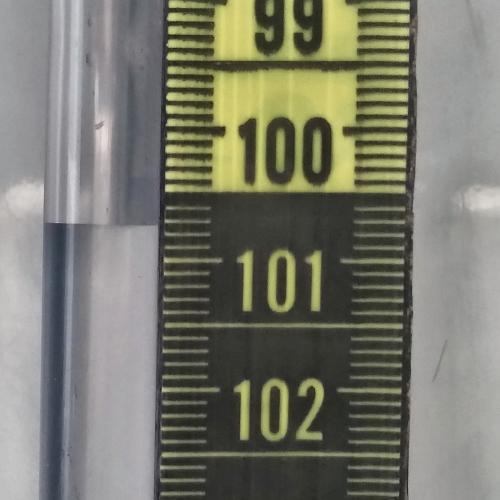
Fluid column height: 100.7 cm